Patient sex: M
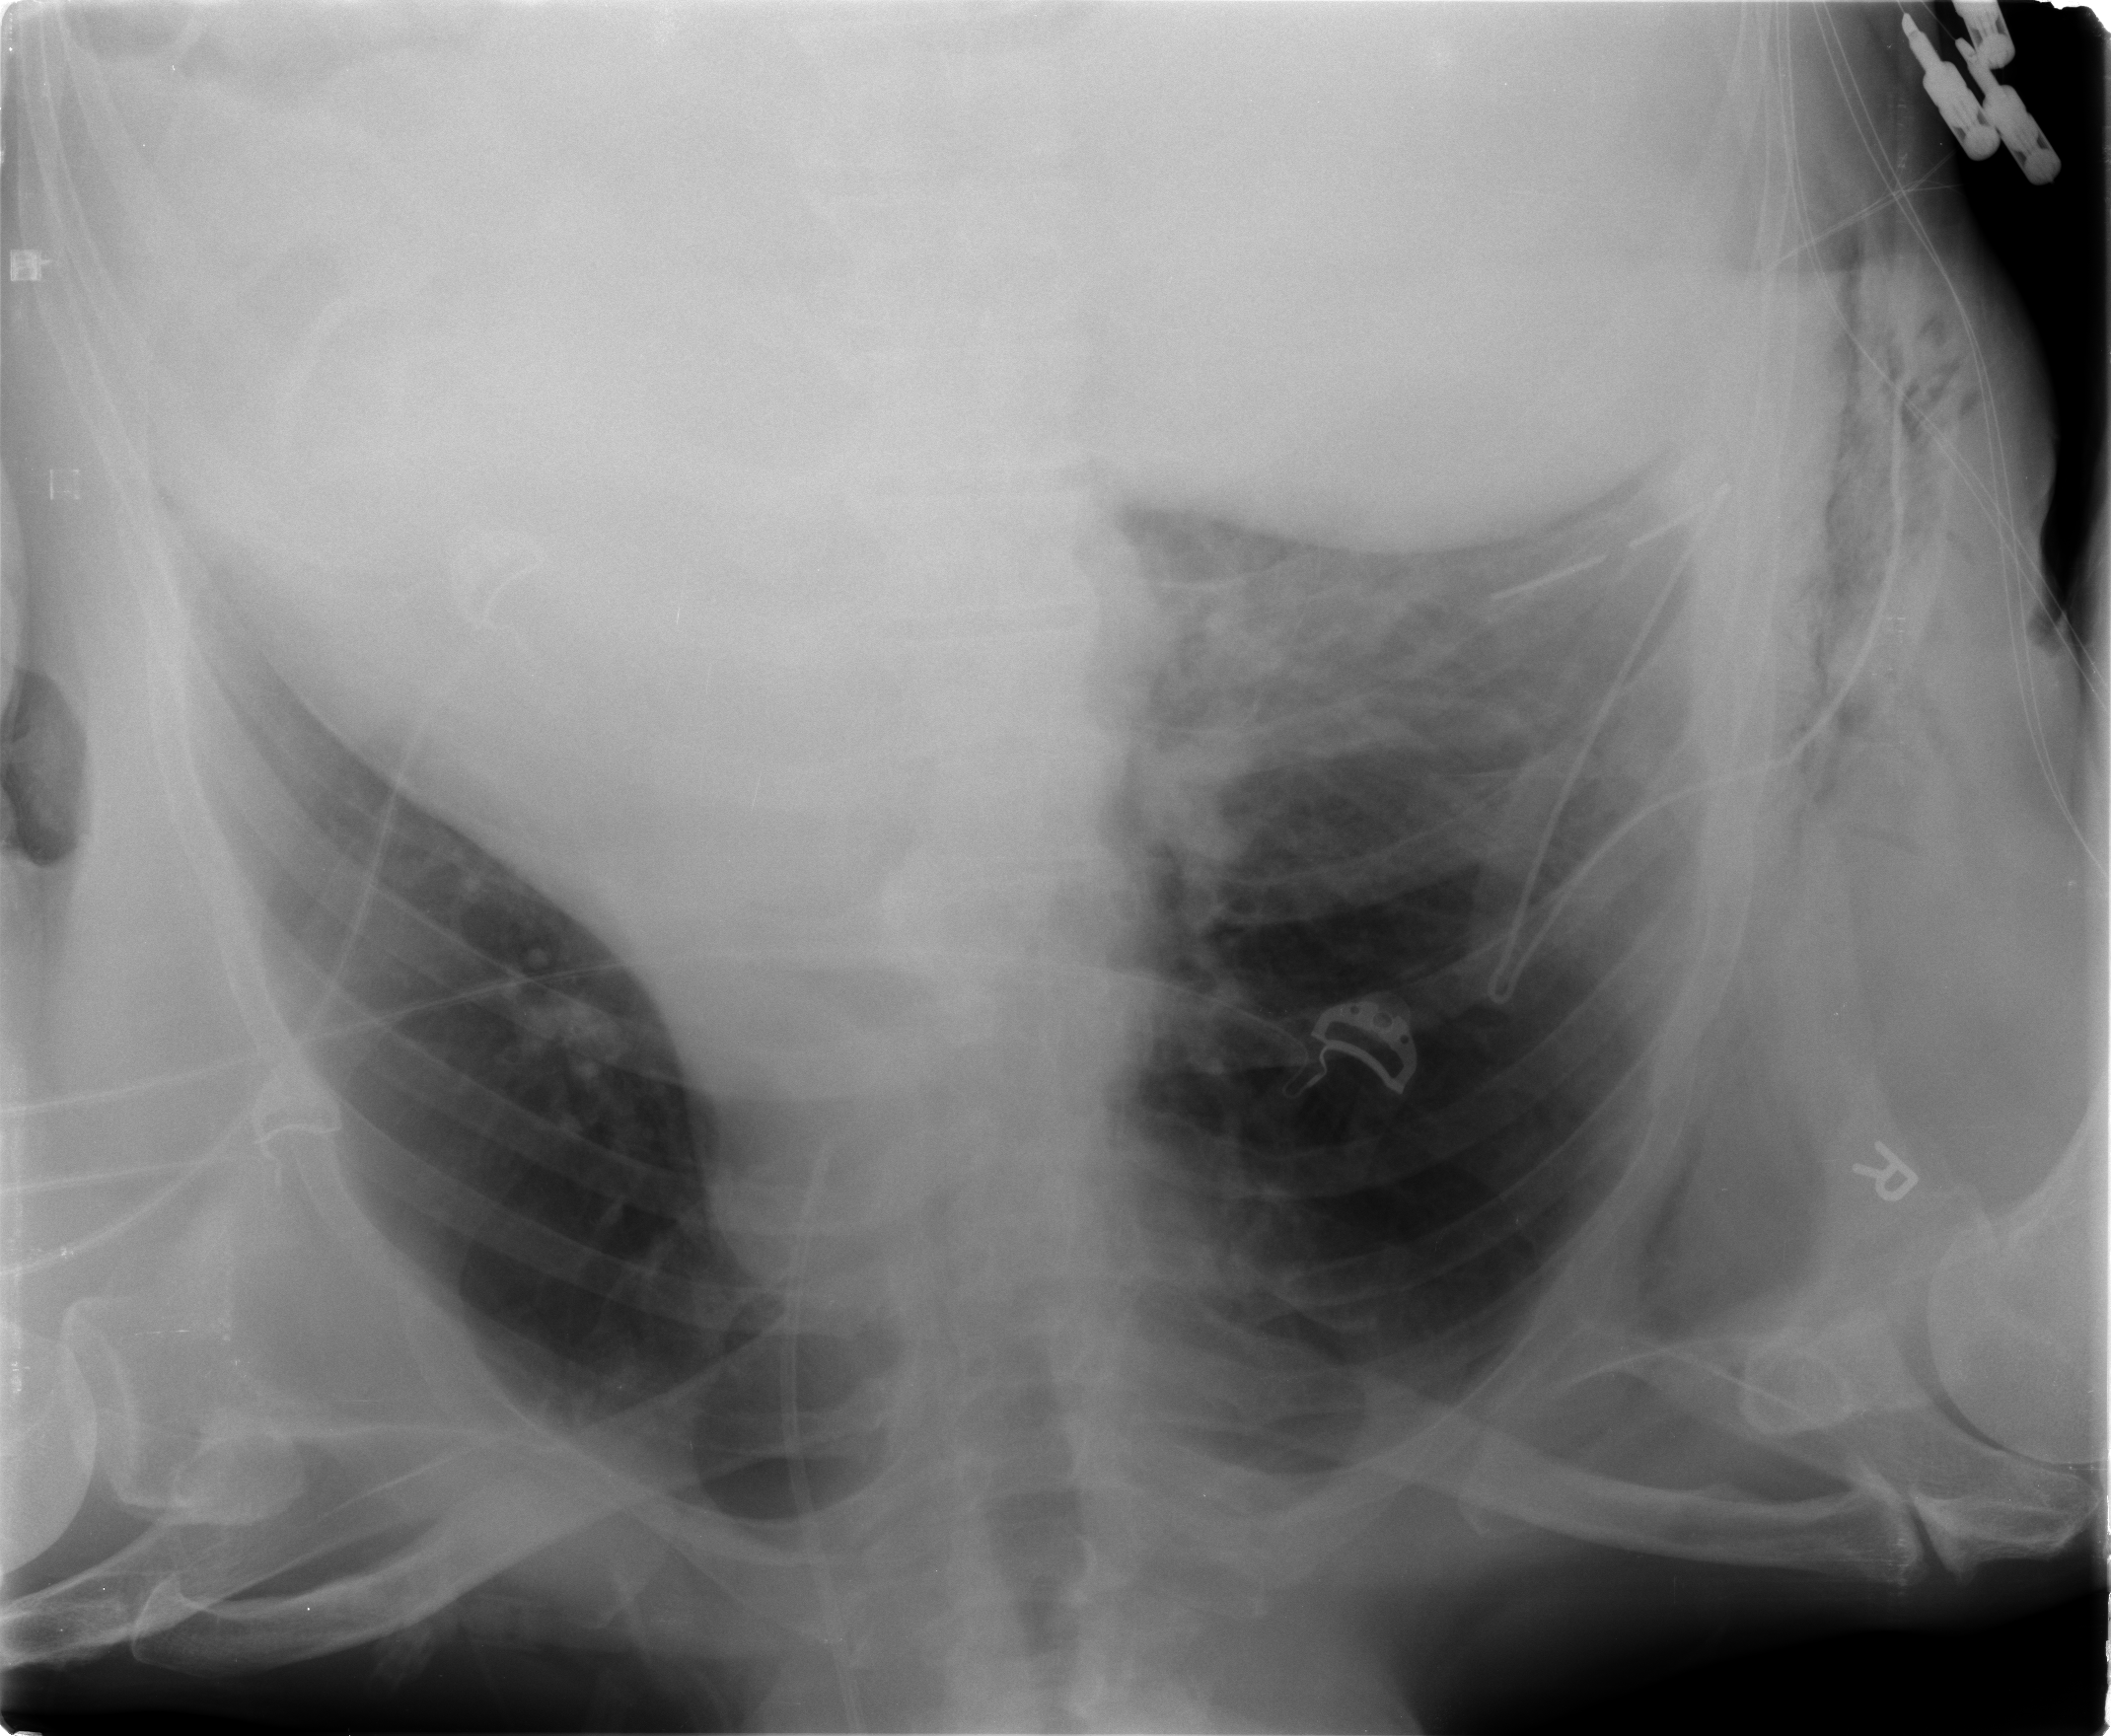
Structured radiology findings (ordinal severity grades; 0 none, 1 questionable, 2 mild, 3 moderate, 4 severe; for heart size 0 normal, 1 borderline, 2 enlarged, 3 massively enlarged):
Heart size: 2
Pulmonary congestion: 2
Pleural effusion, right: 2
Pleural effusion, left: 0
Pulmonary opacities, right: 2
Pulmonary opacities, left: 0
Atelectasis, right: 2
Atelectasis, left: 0